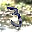
Label: 3